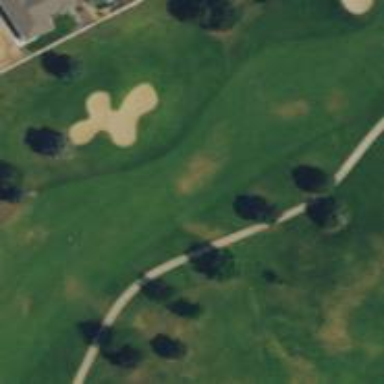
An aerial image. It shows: Golf fairway surrounded by grass.